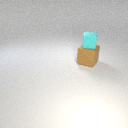
small cyan rubber cube above large brown rubber cube